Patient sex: M
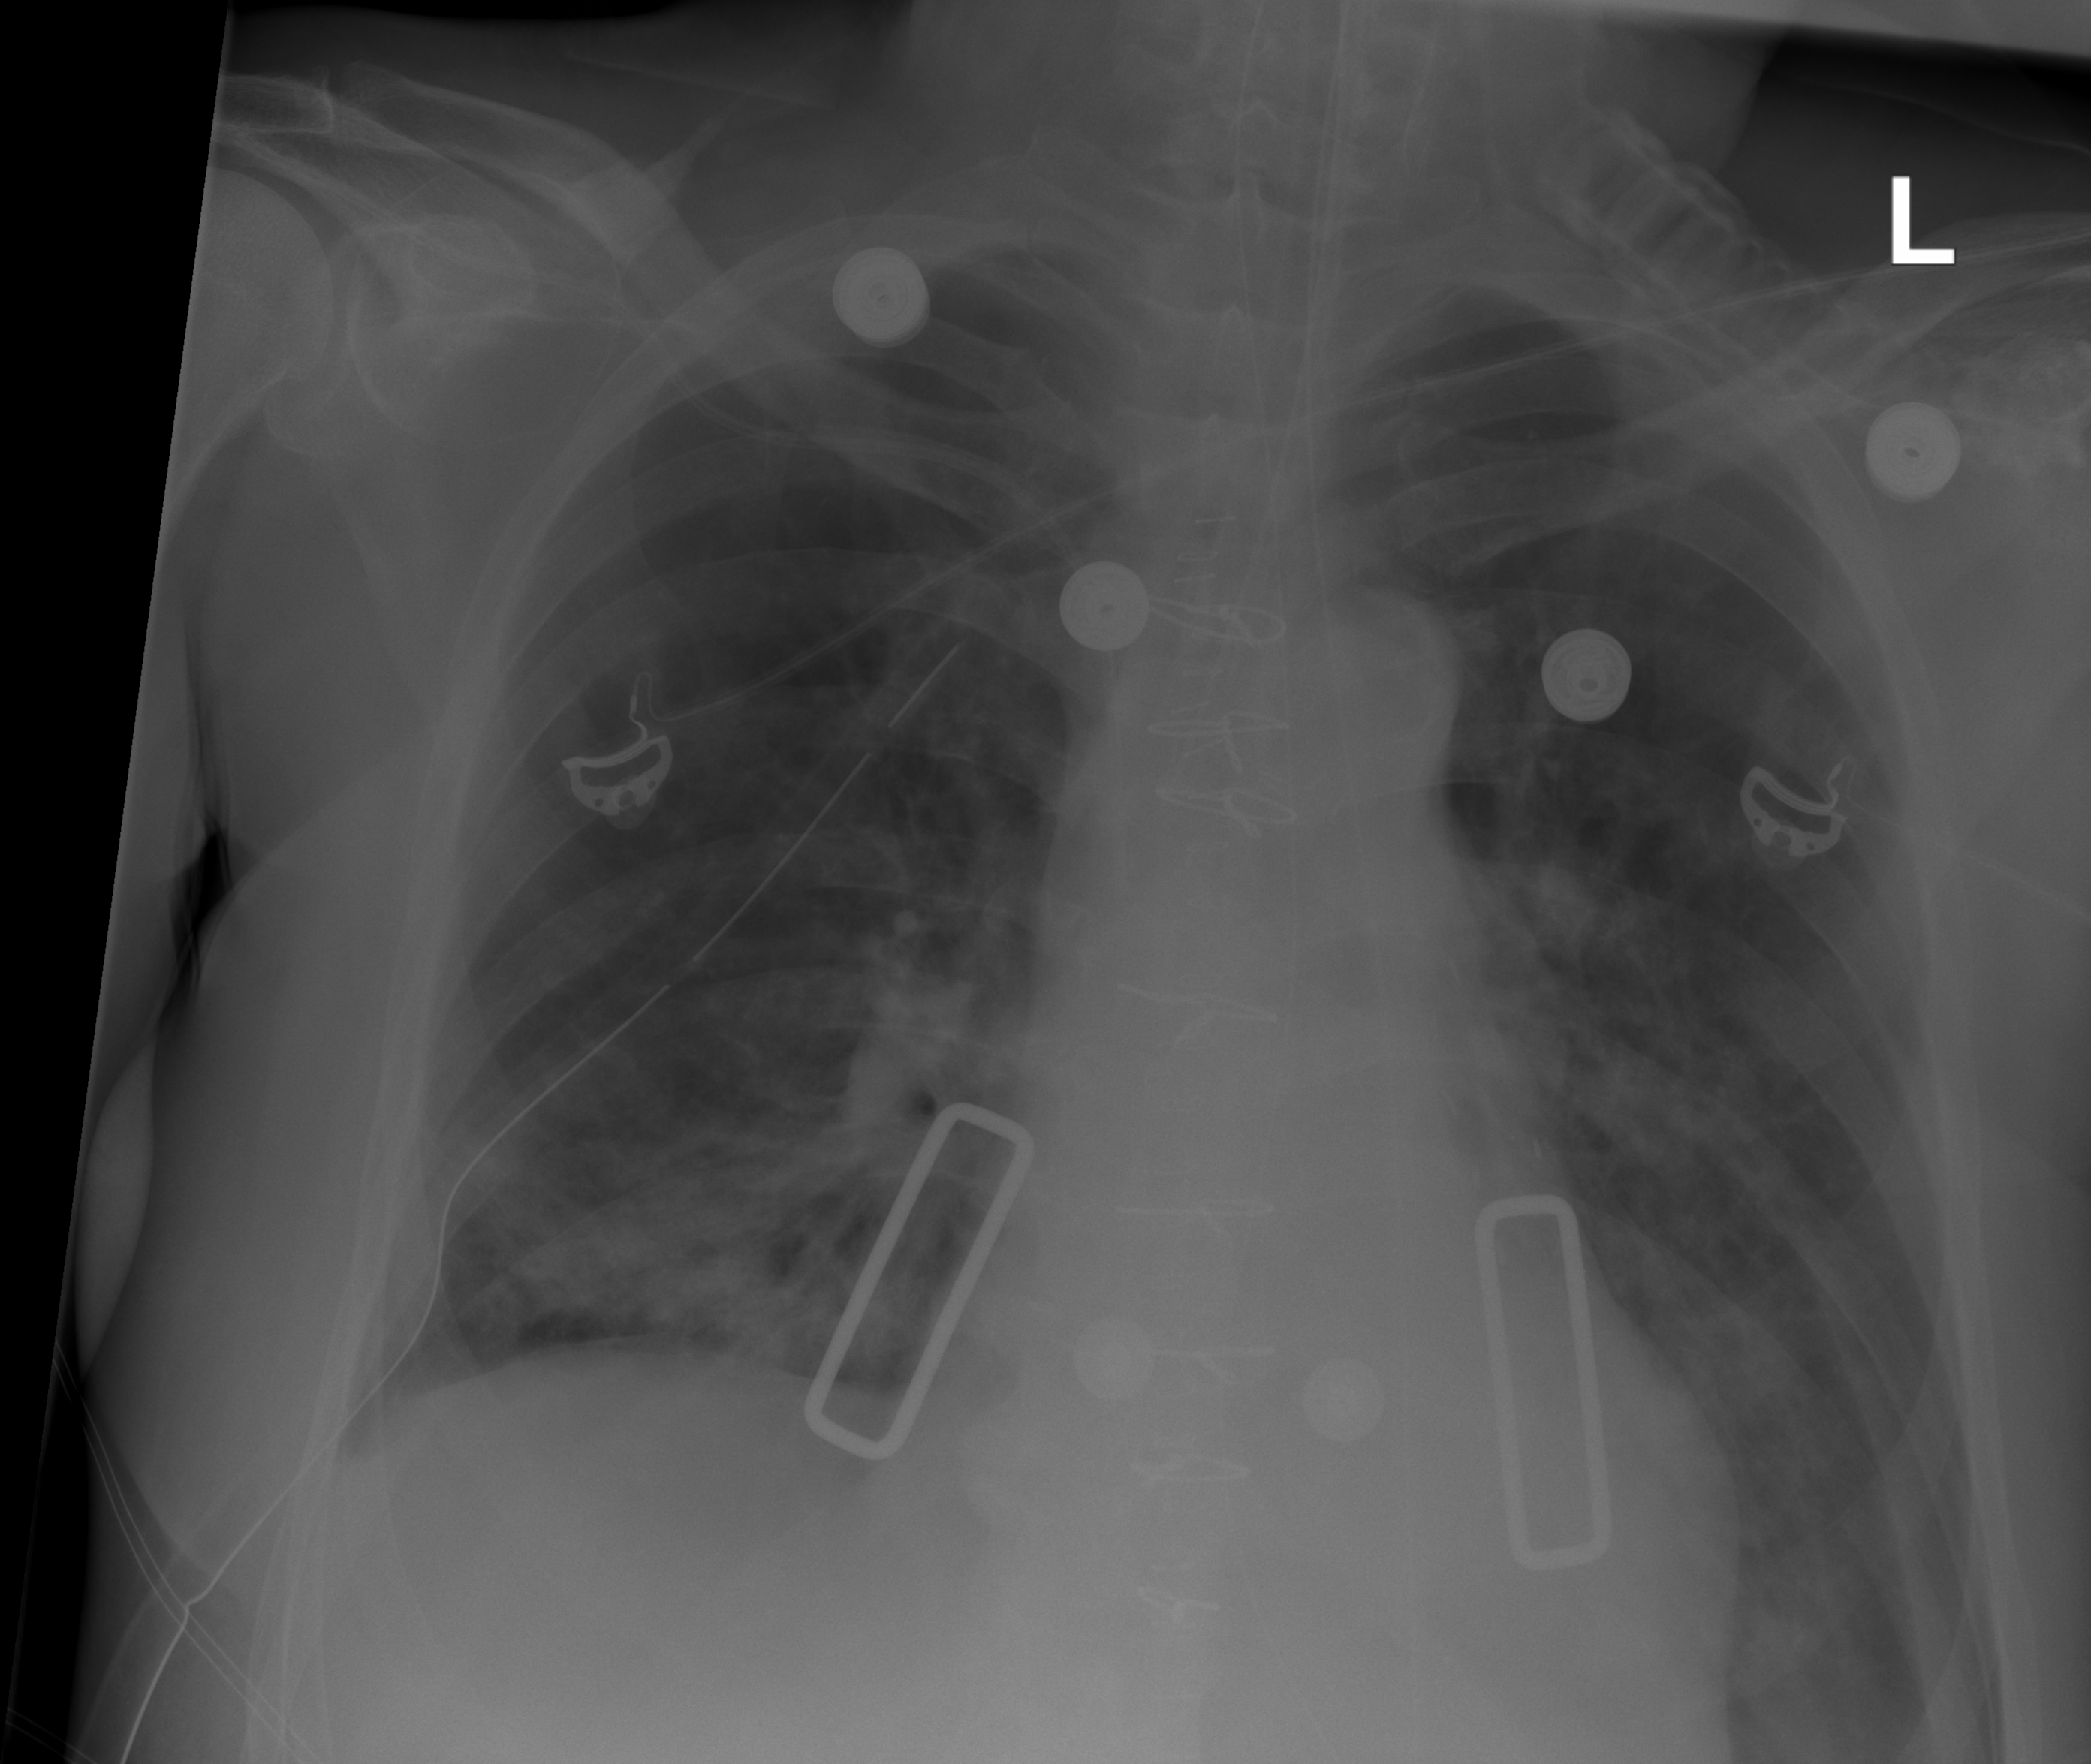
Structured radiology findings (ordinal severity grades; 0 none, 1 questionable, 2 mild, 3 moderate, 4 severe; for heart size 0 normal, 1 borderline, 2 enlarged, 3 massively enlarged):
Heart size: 2
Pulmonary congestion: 2
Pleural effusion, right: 2
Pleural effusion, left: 0
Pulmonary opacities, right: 3
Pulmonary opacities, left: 1
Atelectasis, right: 2
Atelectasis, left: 2